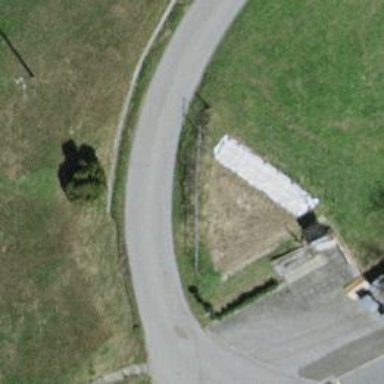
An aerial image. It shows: Paved track with grade 1 tracktype.